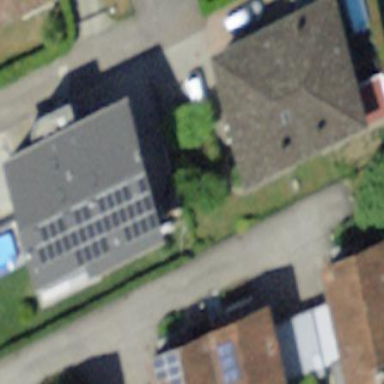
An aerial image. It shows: Simple house.